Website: lowes
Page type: billing-address
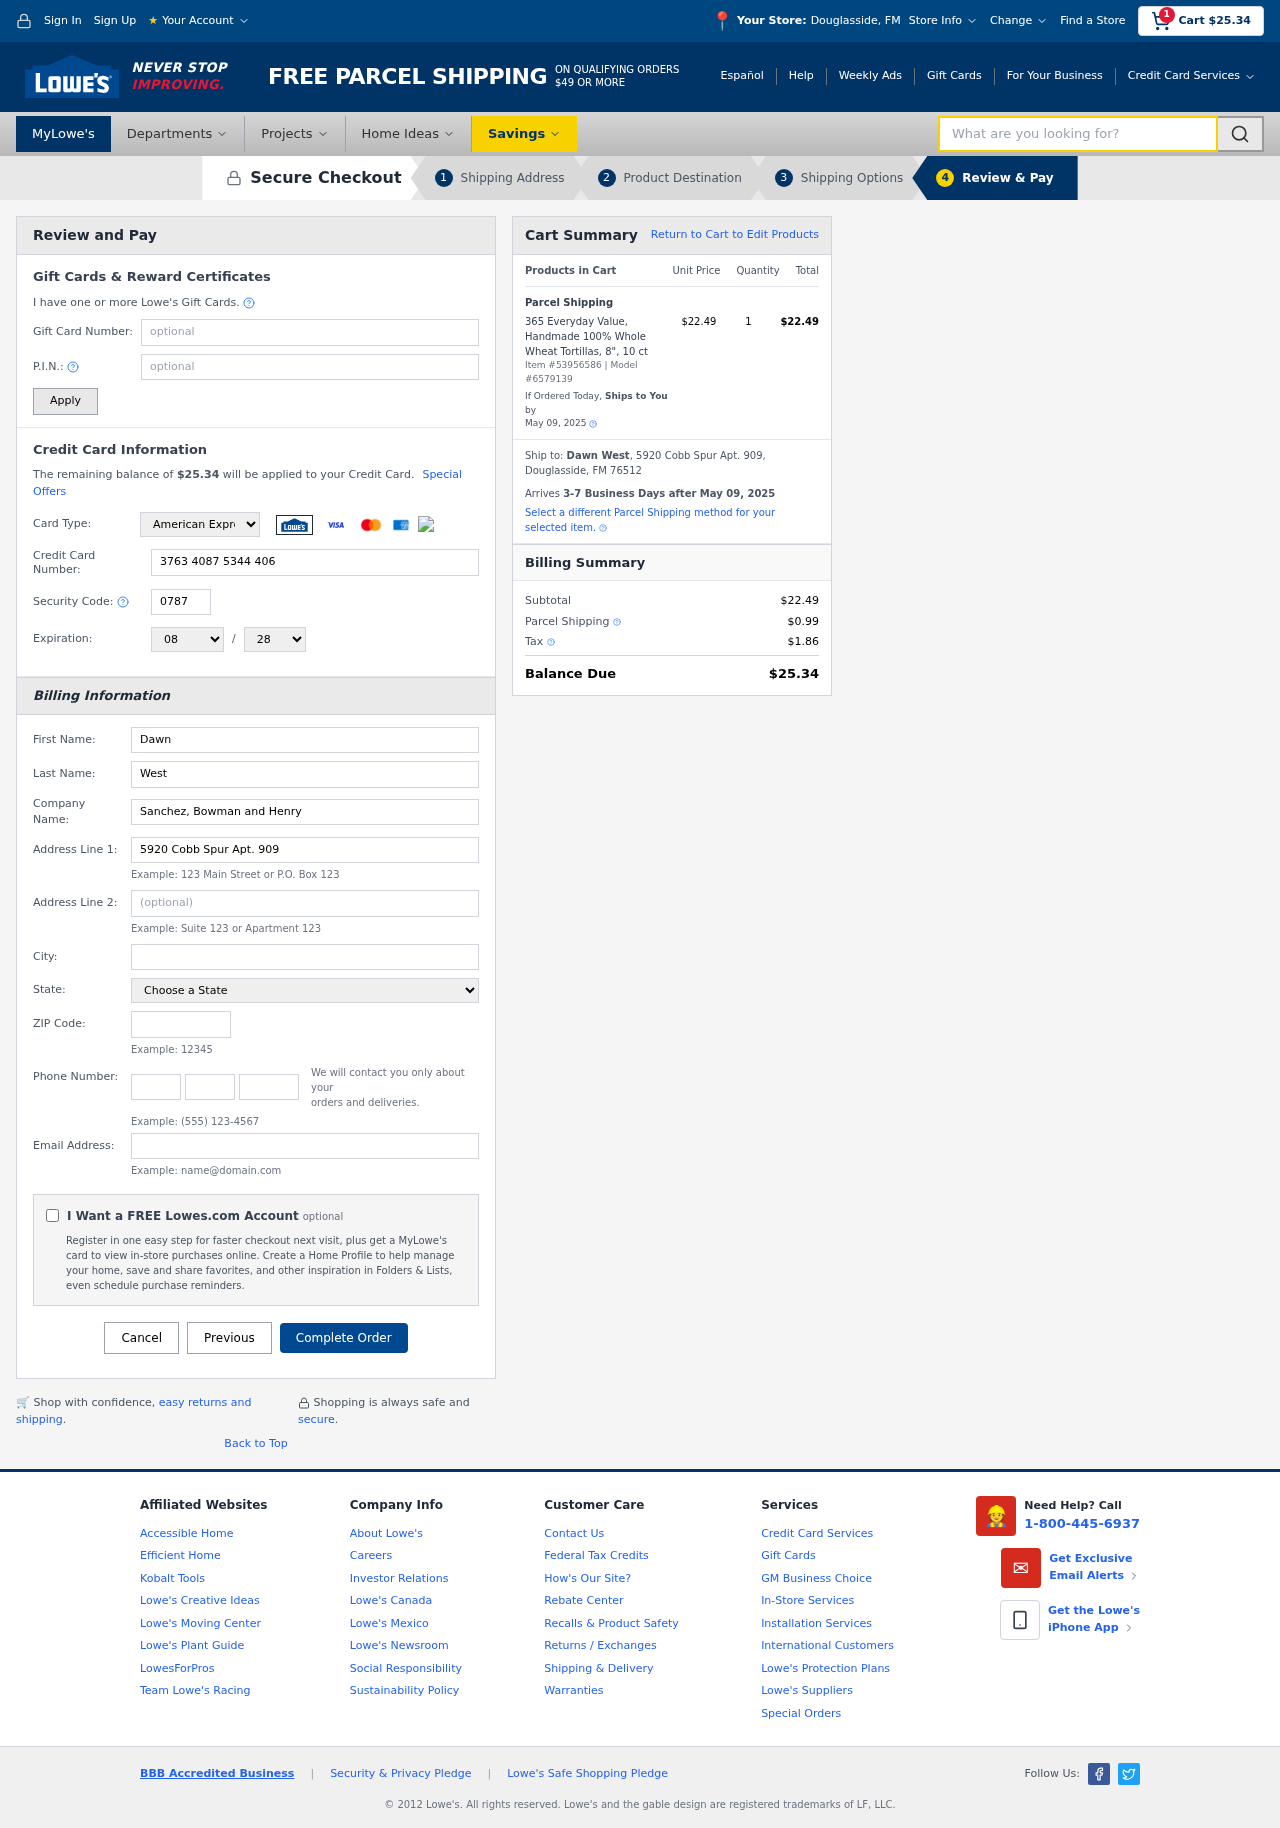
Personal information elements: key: PII_CARD_CVV
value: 0787
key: PII_CARD_EXPIRY_MONTH
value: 08
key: PII_CARD_EXPIRY_YEAR
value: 28
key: PII_CARD_NUMBER
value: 3763 4087 5344 406
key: PII_CARD_TYPE
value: American Express
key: PII_CITY
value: Douglasside
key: PII_CITY_STATE
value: Douglasside, FM
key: PII_COMPANY
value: Sanchez, Bowman and Henry
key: PII_EMAIL
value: dawnwest@yahoo.com
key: PII_FIRSTNAME
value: Dawn
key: PII_FULLNAME
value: Dawn West
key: PII_LASTNAME
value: West
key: PII_PHONE_AREA
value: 655
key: PII_PHONE_PREFIX
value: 877
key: PII_PHONE_SUFFIX
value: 4528
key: PII_POSTCODE
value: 76512
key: PII_STATE
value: FM
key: PII_STREET
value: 5920 Cobb Spur Apt. 909
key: PII_CITY_STATE_ZIP
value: Douglasside, FM 76512
Product elements: key: PRODUCT1_NAME
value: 365 Everyday Value, Handmade 100% Whole Wheat Tortillas, 8", 10 ct
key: PRODUCT1_PRICE
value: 22.49
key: PRODUCT1_QUANTITY
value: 1
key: PRODUCT_ITEM_NUMBER
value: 53956586
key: PRODUCT_MODEL_NUMBER
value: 6579139
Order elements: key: ORDER_SUBTOTAL
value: $25.34
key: ORDER_TOTAL
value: $25.34
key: ORDER_SHIPPING_DATE
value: May 09, 2025
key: ORDER_SUBTOTAL
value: $22.49
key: ORDER_DELIVERY_DATE
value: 3-7 Business Days after May 09, 2025
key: ORDER_SHIPPING_DATE2
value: May 09, 2025
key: ORDER_SUBTOTAL2
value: $22.49
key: ORDER_SHIPPING_COST
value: $0.99
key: ORDER_TAX
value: $1.86
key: ORDER_TOTAL2
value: $25.34
Search elements: key: HEADER_SEARCH
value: What are you looking for?